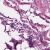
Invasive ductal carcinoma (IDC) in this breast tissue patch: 0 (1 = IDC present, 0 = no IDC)